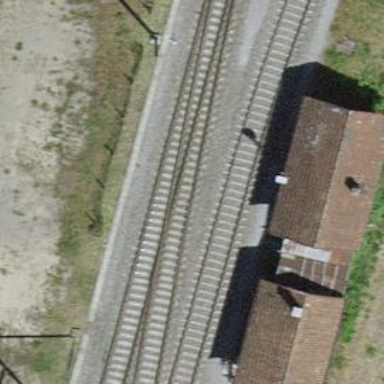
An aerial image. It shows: Railway switch.